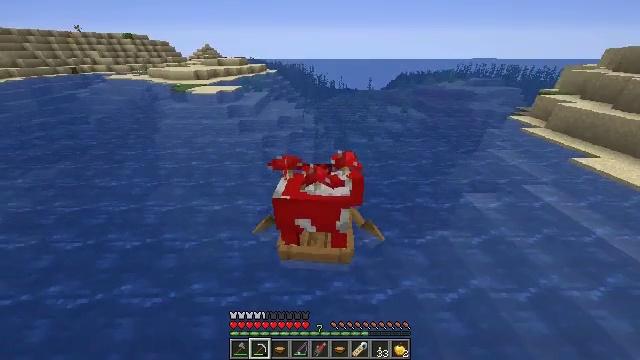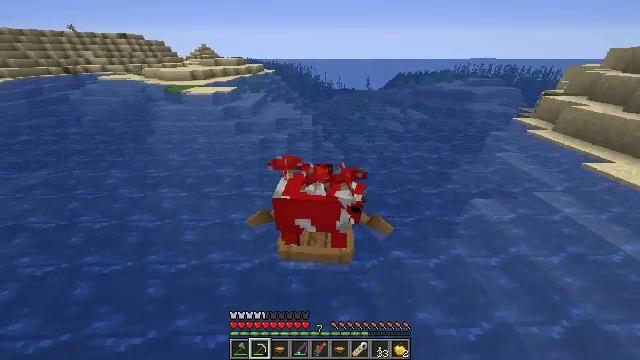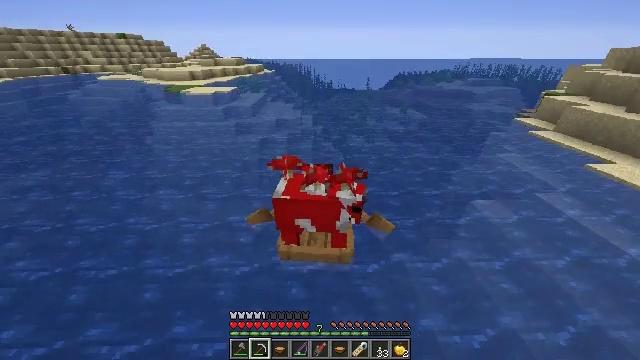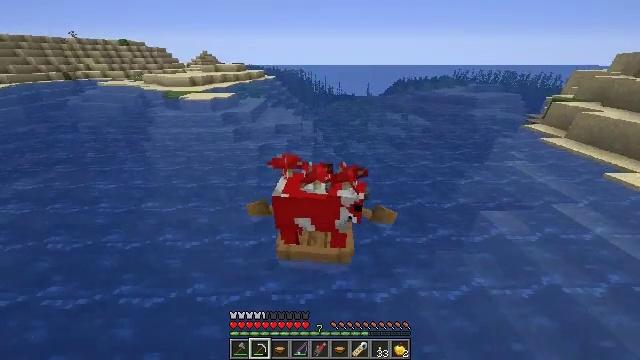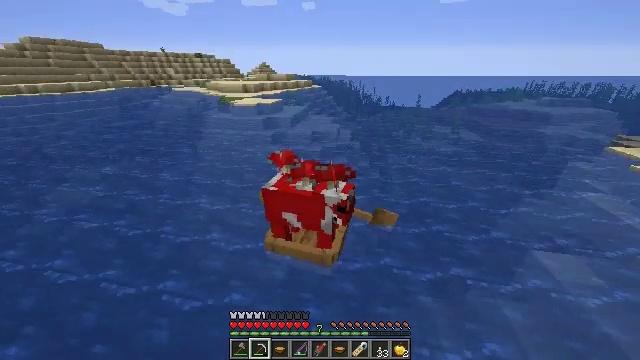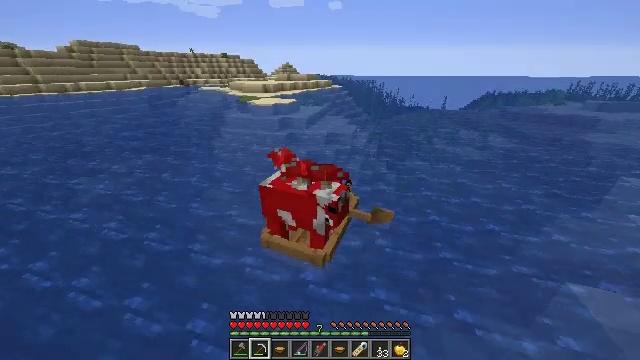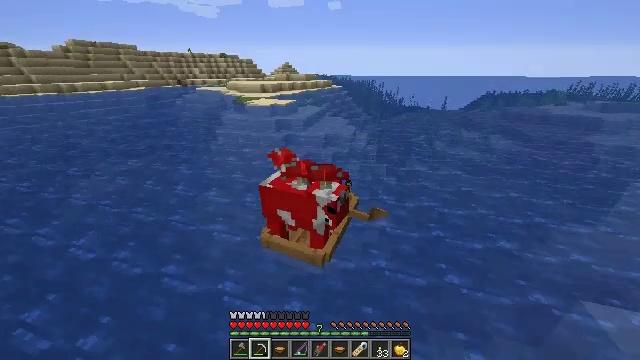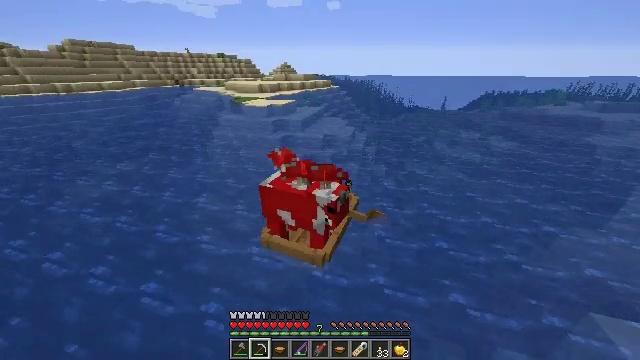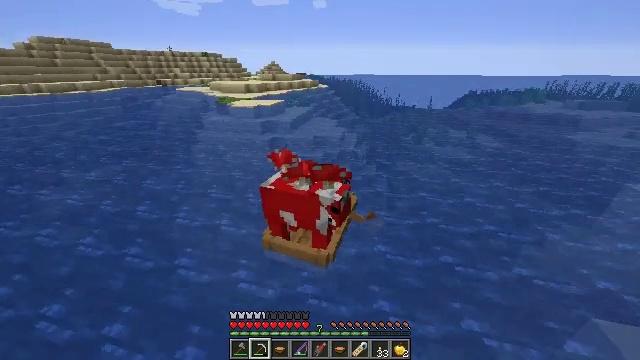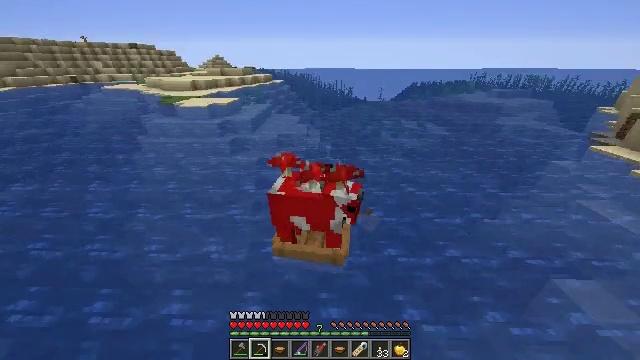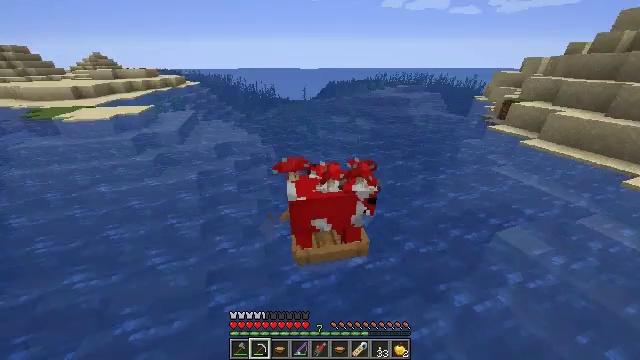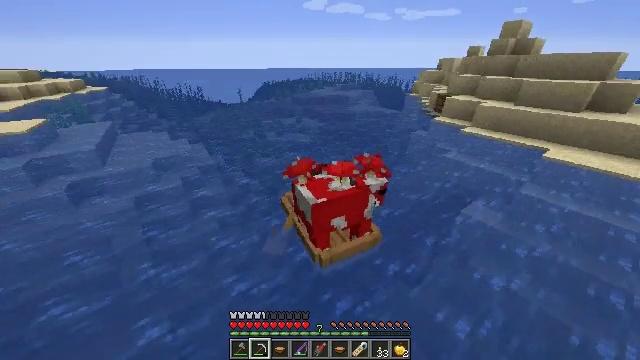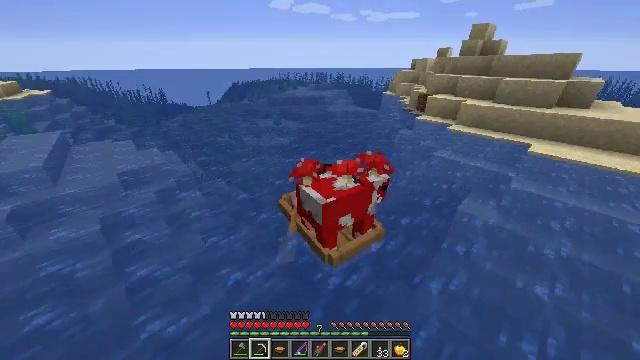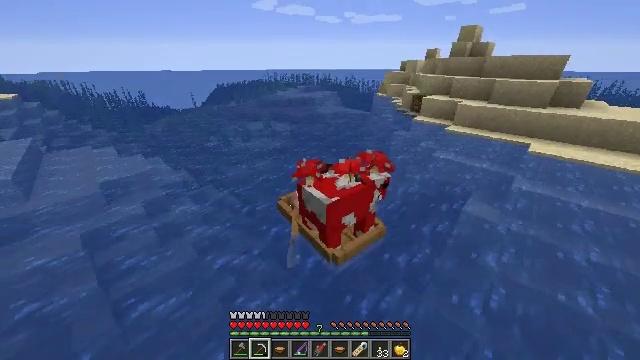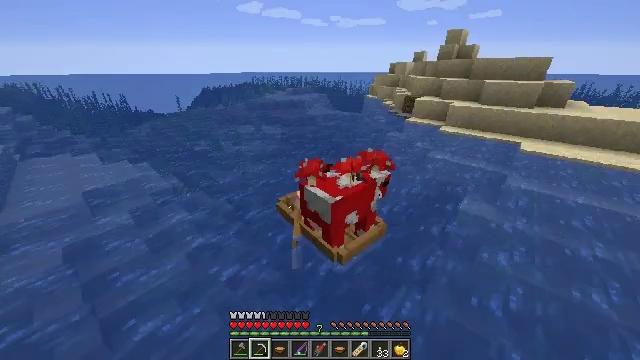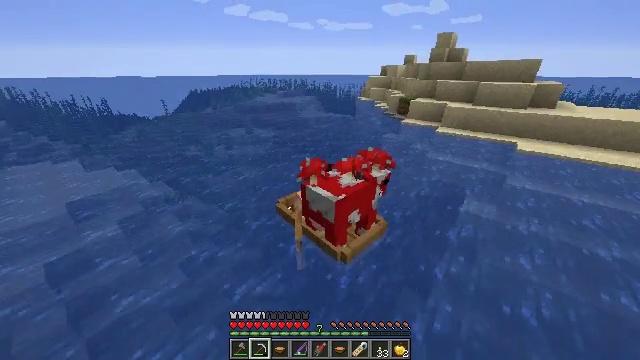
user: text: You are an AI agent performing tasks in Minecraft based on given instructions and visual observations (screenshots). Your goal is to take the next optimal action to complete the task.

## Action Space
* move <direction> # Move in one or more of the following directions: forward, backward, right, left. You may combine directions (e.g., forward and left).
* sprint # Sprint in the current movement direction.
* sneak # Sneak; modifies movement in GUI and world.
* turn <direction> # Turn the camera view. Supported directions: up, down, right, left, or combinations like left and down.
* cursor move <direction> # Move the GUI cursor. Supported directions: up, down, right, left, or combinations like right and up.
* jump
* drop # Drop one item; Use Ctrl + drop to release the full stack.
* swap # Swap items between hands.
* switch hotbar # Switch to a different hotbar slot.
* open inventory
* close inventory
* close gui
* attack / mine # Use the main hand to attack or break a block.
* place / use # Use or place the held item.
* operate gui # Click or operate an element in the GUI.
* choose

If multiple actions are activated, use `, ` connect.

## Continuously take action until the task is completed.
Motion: motion action
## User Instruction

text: Drop a name tag.
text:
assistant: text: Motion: move forward, sprint
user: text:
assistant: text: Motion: move forward, sprint
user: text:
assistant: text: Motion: move forward, sprint, turn up
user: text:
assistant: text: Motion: move forward, sprint, turn left and up
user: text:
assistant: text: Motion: move forward, sprint, turn left
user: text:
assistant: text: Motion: move forward, sprint
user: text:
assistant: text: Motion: move forward, sprint
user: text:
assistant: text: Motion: move forward, sprint, turn right
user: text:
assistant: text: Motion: move forward, sprint, turn right and down
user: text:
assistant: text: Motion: move forward, sprint, turn right
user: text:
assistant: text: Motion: move forward, sprint, turn right
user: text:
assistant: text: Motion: move forward, sprint, turn right
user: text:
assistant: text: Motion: move forward, sprint, turn right
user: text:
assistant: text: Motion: move forward, sprint, turn right
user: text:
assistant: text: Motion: move forward, sprint, turn right
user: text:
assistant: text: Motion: move forward, sprint, turn right
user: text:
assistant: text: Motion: move forward, sprint, turn right
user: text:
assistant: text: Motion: move forward, sprint, turn right and up
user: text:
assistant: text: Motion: move forward, sprint
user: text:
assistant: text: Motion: move forward, sprint
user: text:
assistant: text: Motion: move forward, sprint
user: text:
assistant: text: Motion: move forward, sprint
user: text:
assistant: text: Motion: move forward and move left, sprint, turn left and down
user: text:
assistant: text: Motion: move forward and move left, sprint, turn left
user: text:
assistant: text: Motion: move forward and move left, sprint, turn left and up
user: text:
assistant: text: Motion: move forward, sprint, turn left
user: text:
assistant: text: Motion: move forward, sprint
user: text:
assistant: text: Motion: move forward, sprint
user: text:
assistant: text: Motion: move forward, sprint
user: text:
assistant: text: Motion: move forward, sprint